Aerial crown-view tile of a tropical tree (Barro Colorado Island, Panama), acquired 20250124:
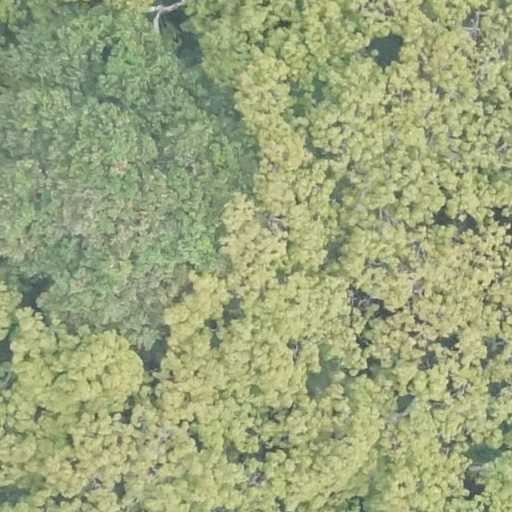
Species: Ceiba pentandra
GBIF accepted scientific name: Ceiba pentandra
Crown area: 827.58 m²